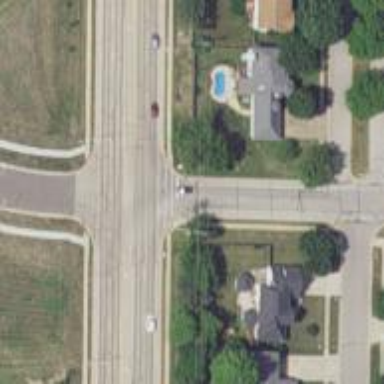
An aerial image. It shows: Uncontrolled road crossing with line markings.